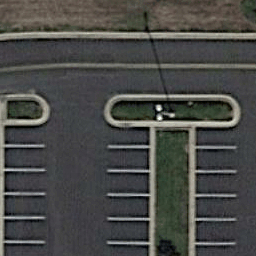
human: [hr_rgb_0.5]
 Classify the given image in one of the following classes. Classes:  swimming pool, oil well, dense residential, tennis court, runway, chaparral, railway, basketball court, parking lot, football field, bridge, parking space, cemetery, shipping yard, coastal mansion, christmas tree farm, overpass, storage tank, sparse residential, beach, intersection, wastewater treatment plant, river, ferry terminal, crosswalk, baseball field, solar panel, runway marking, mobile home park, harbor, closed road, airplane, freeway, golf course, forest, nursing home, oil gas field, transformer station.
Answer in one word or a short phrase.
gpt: parking space